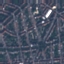
Label: Residential